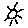
Label: sun